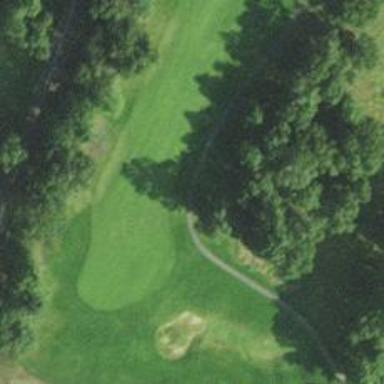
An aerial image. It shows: Pathway for golfing.